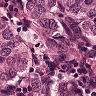
Metastatic tissue present: yes